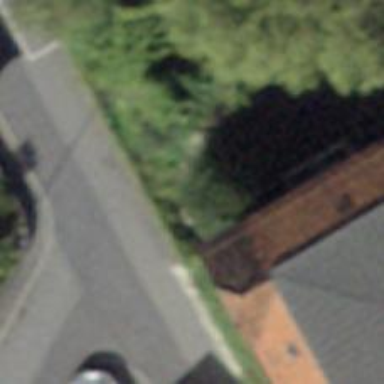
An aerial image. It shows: Road with steps.